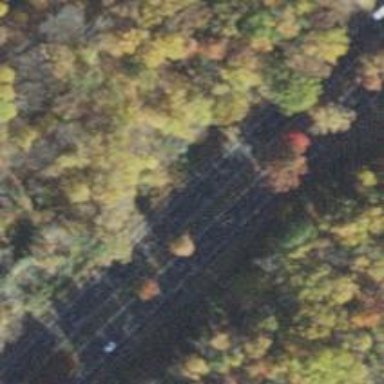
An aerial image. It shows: Asphalt motorway.